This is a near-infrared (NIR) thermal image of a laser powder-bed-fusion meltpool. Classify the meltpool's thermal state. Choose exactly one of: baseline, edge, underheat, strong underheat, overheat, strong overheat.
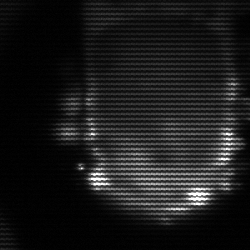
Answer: baseline